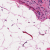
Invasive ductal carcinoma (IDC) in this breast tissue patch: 0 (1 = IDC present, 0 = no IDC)